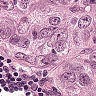
Metastatic tissue present: yes